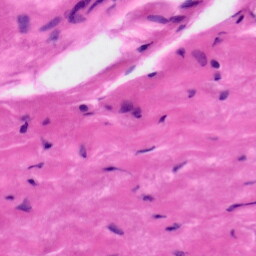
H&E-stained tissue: Tonsil